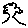
Label: tree